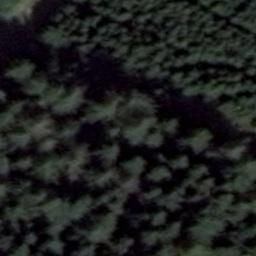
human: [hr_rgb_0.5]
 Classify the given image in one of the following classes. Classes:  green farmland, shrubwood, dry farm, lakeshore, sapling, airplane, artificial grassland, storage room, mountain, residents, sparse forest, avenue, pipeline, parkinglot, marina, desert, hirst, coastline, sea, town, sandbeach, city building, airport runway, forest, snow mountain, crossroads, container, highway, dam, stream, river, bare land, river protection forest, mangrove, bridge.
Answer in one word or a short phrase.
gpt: forest